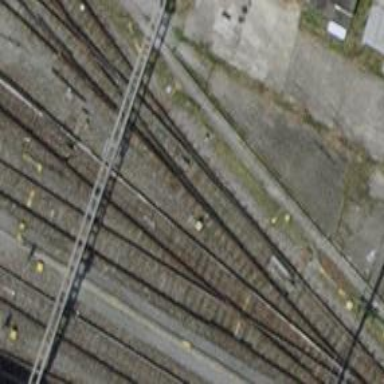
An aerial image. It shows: Railway yard with one track. The railway is electrified with contact line.